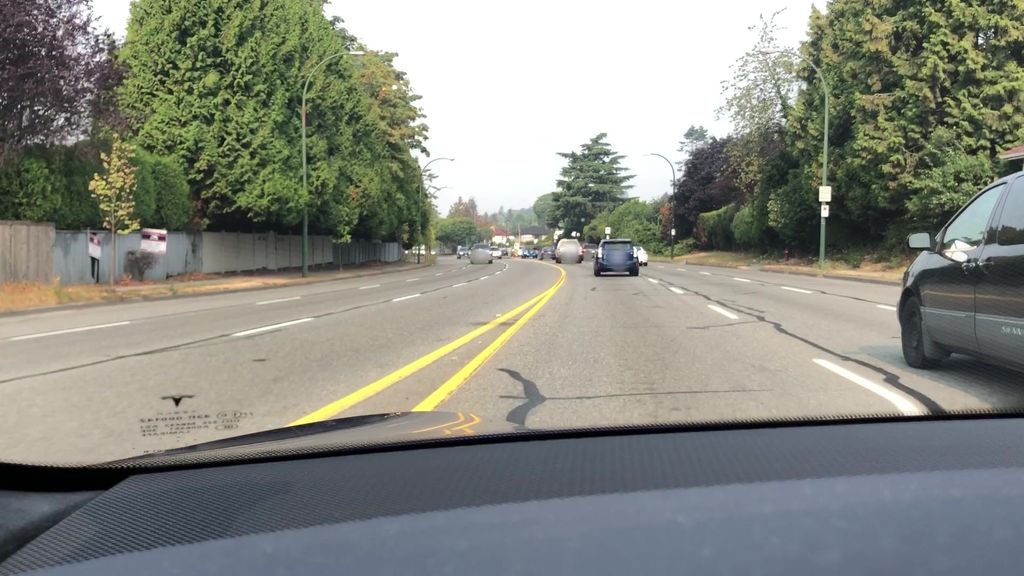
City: vancouver